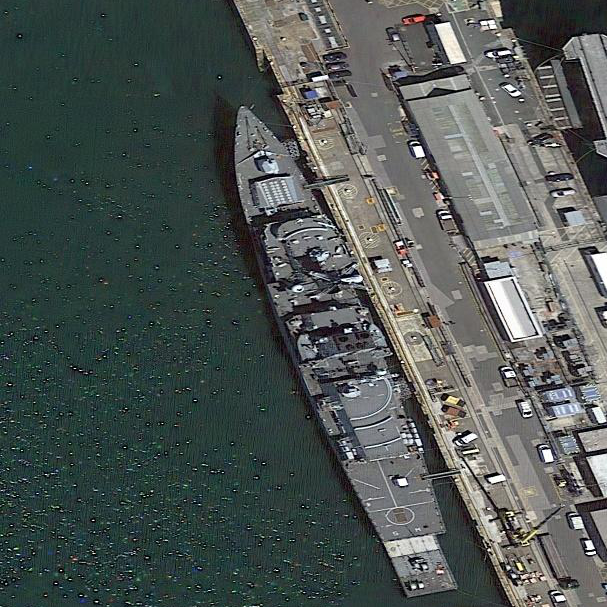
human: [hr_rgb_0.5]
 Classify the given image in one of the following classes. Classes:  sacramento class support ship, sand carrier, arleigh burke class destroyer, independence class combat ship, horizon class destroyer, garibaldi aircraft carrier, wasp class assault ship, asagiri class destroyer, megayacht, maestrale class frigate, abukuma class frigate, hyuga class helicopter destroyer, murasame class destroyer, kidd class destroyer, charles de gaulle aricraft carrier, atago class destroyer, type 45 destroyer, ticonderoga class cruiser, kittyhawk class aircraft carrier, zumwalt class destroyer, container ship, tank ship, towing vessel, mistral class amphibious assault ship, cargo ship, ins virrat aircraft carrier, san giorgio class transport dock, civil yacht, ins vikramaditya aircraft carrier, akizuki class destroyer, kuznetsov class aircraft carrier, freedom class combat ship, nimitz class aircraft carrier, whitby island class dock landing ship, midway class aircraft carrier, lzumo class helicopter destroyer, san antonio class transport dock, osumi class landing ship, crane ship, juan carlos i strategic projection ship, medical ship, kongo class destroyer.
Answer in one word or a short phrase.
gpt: Type 45 destroyer